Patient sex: M
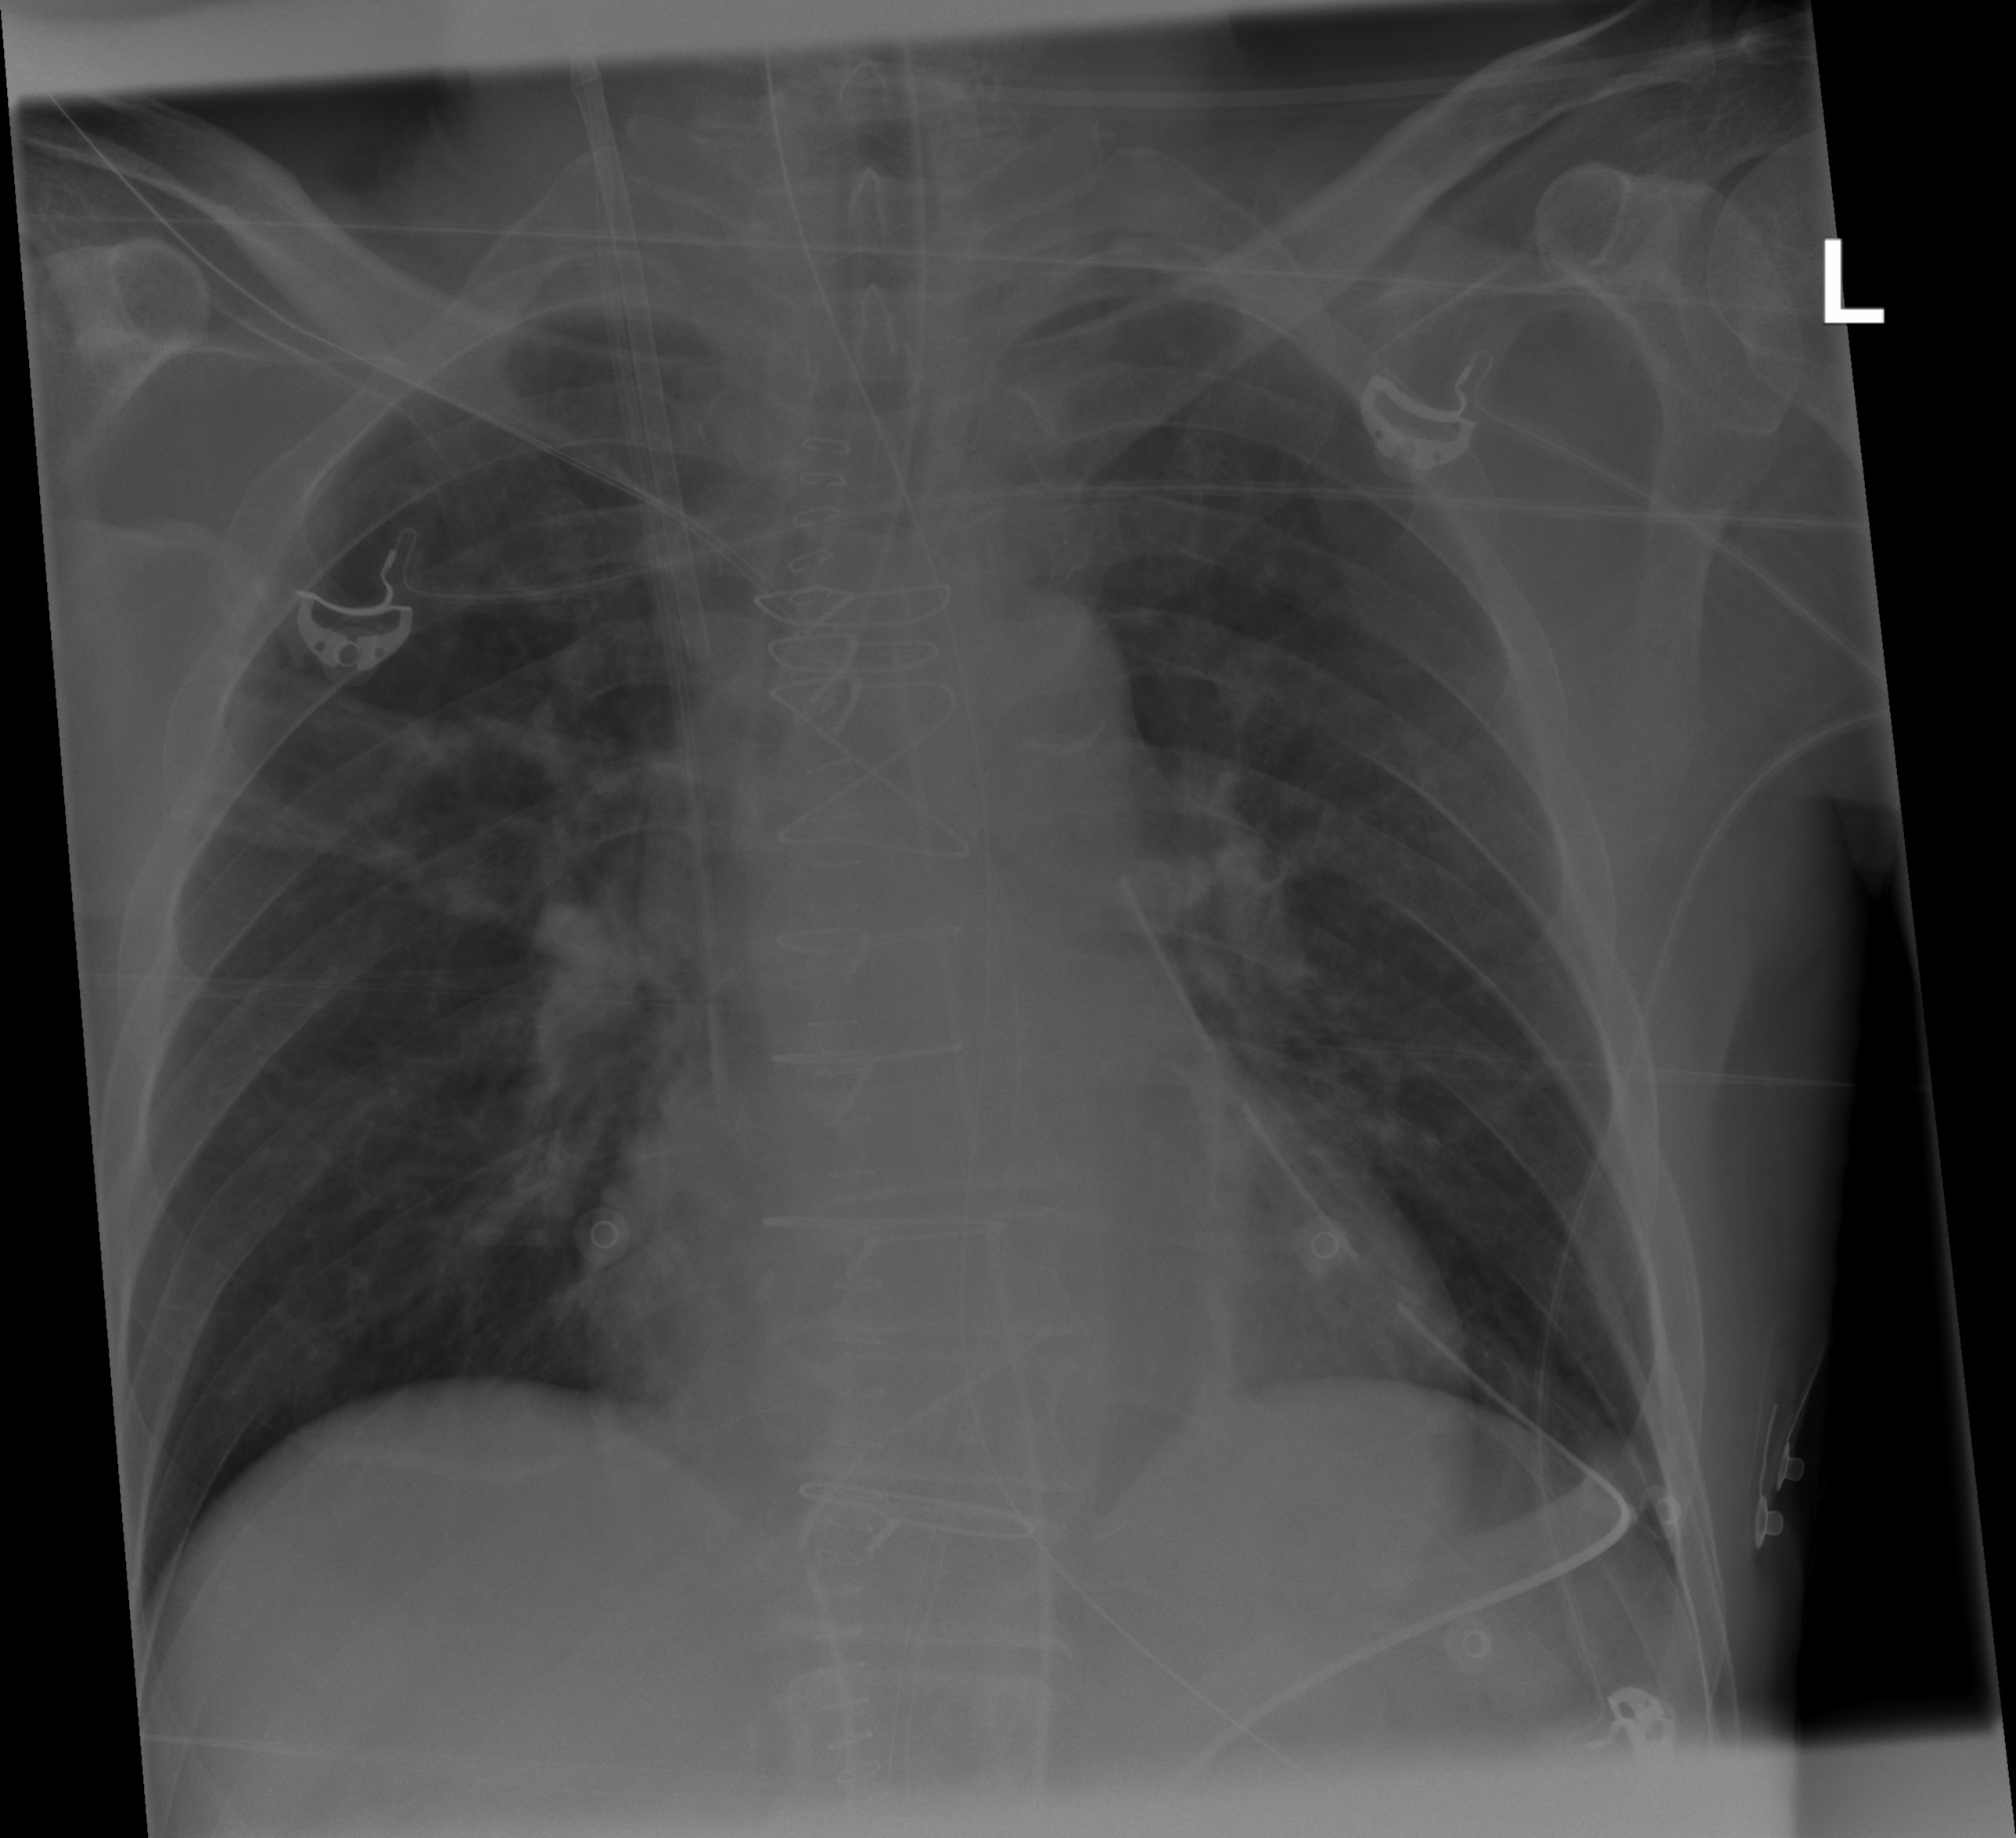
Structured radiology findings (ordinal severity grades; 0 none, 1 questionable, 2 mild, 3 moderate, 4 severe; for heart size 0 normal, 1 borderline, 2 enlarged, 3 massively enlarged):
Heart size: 2
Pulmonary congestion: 2
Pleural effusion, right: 0
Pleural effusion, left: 0
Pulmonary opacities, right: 2
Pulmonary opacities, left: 2
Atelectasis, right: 2
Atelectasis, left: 2